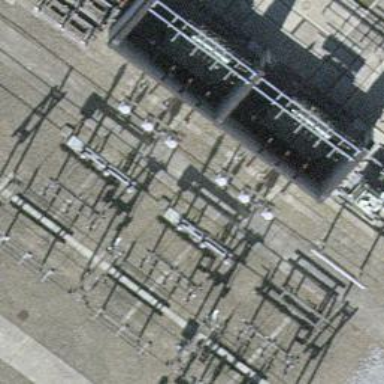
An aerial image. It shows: Power line with 3 cables. It is situated in bay.